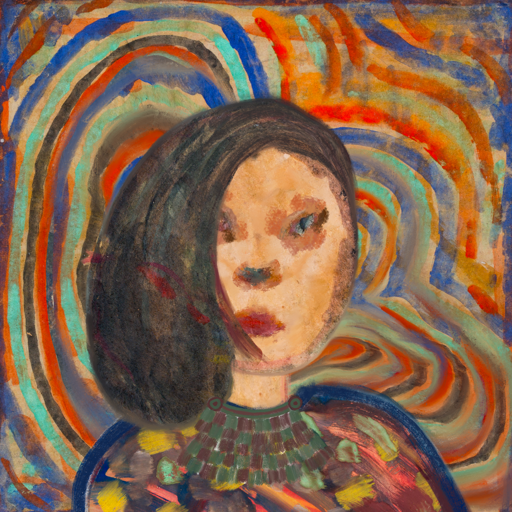
Background: Sisters, Head And Neck Front: Childish, Face Front: Boggyland, Bust: Mother_And_Son_Mother, Hair Front: Gypsy_Mother, Head Accessory: Blank, Second Necklace: After_Raid, Necklace: Blank, Baby: Blank